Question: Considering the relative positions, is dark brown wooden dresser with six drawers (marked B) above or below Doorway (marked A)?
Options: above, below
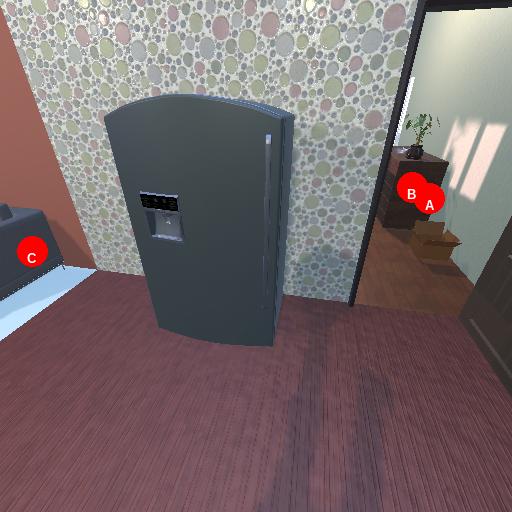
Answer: above